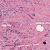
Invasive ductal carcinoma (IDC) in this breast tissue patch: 1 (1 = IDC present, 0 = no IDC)